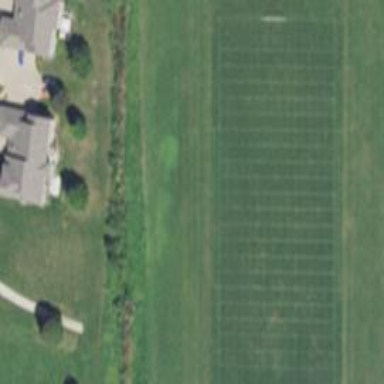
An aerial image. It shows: Grass pitch designated for American football in leisure land area.